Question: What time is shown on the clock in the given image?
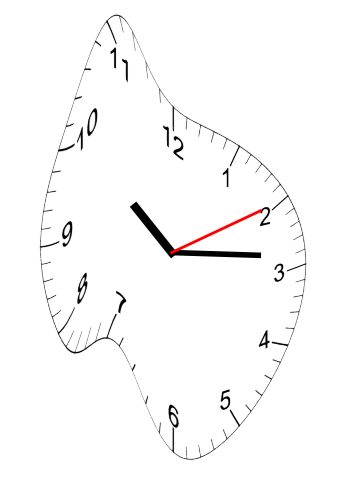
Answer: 10:14:10